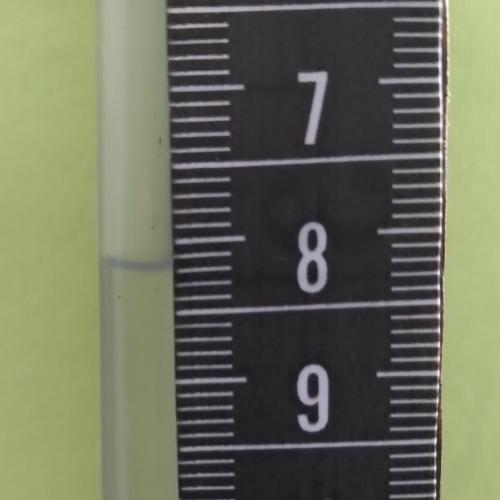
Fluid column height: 8.2 cm